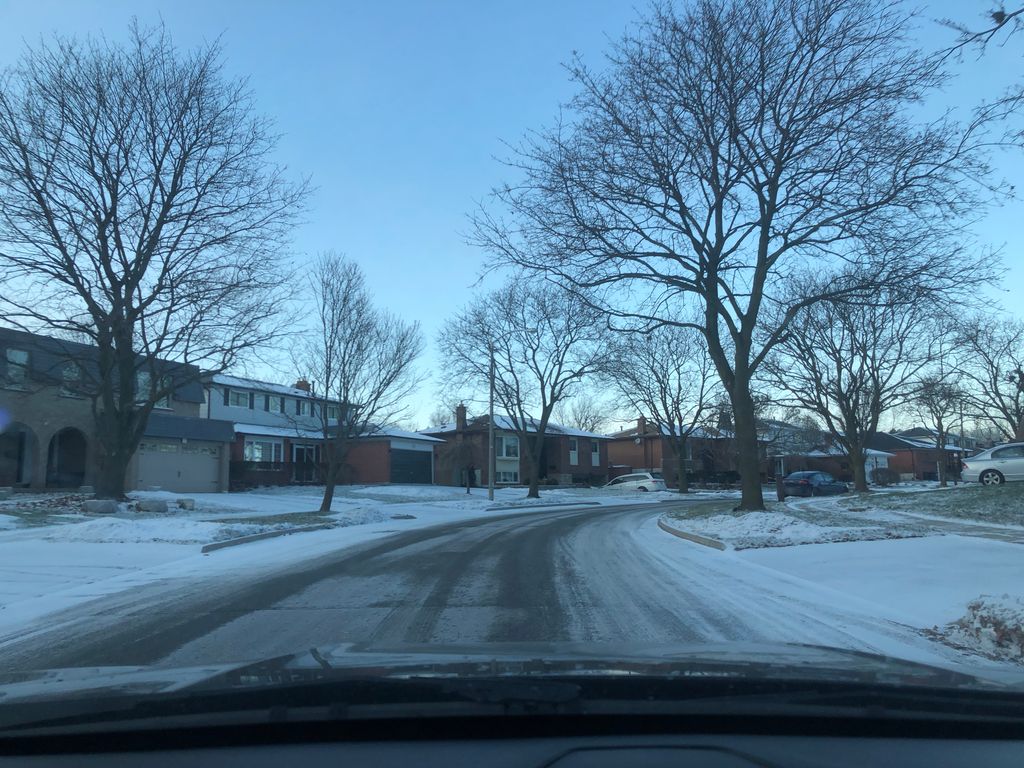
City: toronto